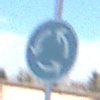
Verkehrszeichen: Kreisverkehr
Umgebung: Outdoor, Nature
Tageszeit: MorningAfternoon
Wetter: PartlyCloudy
Licht: Natural
Jahreszeit: NotSpecified
Kontrast: HighContrast